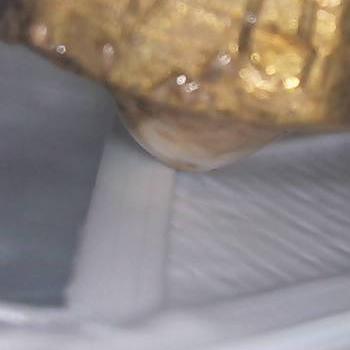
Flow rate: 74%